Question: Is is possible to lay a second plot on top of this plot?
I'm getting this data from an embedded device and sometimes the process yields a value which I cannot plot into my distribution, but I would like to represent this missing value in some way if possible.
I was thinking it would be nice to put a red square on the Y=-5, X=phy for the x index who runs across this issue.
'''
top_0 = (umax - (umax % 10) + 20)
fig0 = plt.figure(figsize=(18, 12))
axes = fig0.add_subplot(111)
box_plot0 = axes.boxplot(matrix)
plt.setp(box_plot0['fliers'], color='red')
plt.setp(box_plot0['whiskers'], color='black')
plt.setp(box_plot0['medians'], color='blue')
axes.set_title('Graph of {} {} Eye Openings'.format(self.engine, 0))
axes.set_xlabel(x_axis_label)
axes.set_ylabel('Score')
axes.set_ylim(bottom=-5, top=top_0)
yticks_0 = range(0, int(top_0), 10)
axes.yaxis.set_ticks(yticks_0)
axes.yaxis.grid(True, linestyle='-', which='major', color='lightgrey', alpha=0.5)
means0 = [np.mean(x) if len(x) > 0 else 0 for x in matrix]
plt.show()
'''

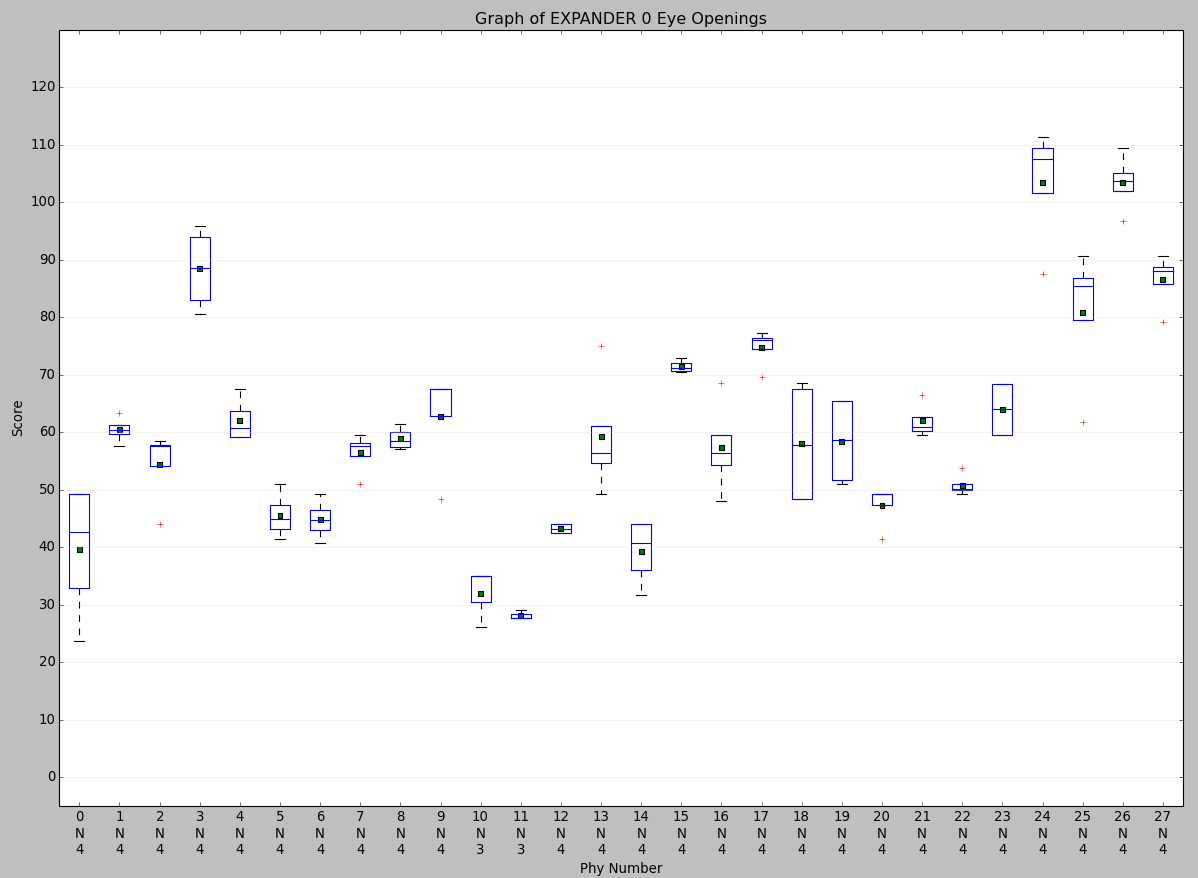
Answer: When it is just about plotting you can add the following code before 'plt.show()' where I assume that 'x_missing_val' is an array with the x coordinates of the missing values
'''
axes.plot(x_missing_val,-5*ones(x_missing_val.size),'rs')
'''